Question: I am using the following seekbar
'''
<SeekBar
android:id="@+id/sbCardSpeed"
android:layout_width="wrap_content"
android:layout_height="wrap_content"
android:layout_weight="1"
android:layout_marginRight="5dp"
android:max="100"
android:progress="50"
android:progressDrawable="@drawable/seekbar_progress"/>
'''
seekbar_progress.xml:
'''
<layer-list xmlns:android="http://schemas.android.com/apk/res/android">
<item android:id="@android:id/background"
android:drawable="@drawable/background_fill"
/>
<item
android:id="@android:id/progress"
android:drawable="@drawable/seekbar_progress_bg"
/>
</layer-list>
'''
background_fill.xml:
'''
<?xml version="1.0" encoding="utf-8"?>
<shape xmlns:android="http://schemas.android.com/apk/res/android">
<gradient
android:startColor="#FFFFFF" //white color
android:centerColor="#FFFFFF"
android:endColor="#FFFFFF"
android:angle="90" />
</shape>
'''
seekbar_progress_bg.xml:
'''
<?xml version="1.0" encoding="utf-8"?>
<shape xmlns:android="http://schemas.android.com/apk/res/android">
<gradient
android:startColor="#FF8400" //orange color
android:centerColor="#FF8400"
android:endColor="#FF8400"
android:angle="90" />
</shape>
'''
The problem that the progress bar is one color which is the orange color. If I move the thumb it is still orange on both sides. The white background is not showing. What is it that I am doing wrong?
Thank you

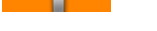
Answer: Try this....
'''
<?xml version="1.0" encoding="utf-8"?>
<level-list xmlns:android="http://schemas.android.com/apk/res/android">
<item android:maxLevel="10000" android:drawable="@drawable/progress_horizontal_orange" />
</level-list>
'''
'''
<?xml version="1.0" encoding="utf-8"?>
<layer-list xmlns:android="http://schemas.android.com/apk/res/android">
<item android:id="@android:id/background">
<shape>
<gradient
android:startColor="#ffffff"
android:endColor="#ffffff"/>
</shape>
</item>
<item android:id="@android:id/progress">
<clip>
<shape>
<gradient
android:startColor="#FF8400"
android:endColor="#FF8400"
android:angle="90"
/>
</shape>
</clip>
</item>
</layer-list>
'''